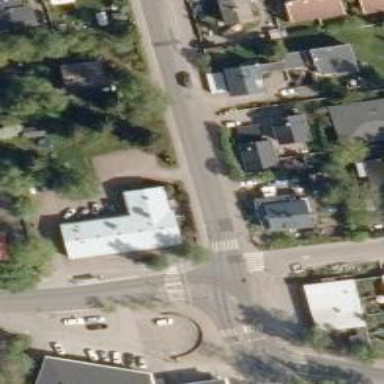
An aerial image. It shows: Asphalt cycleway with crossing.